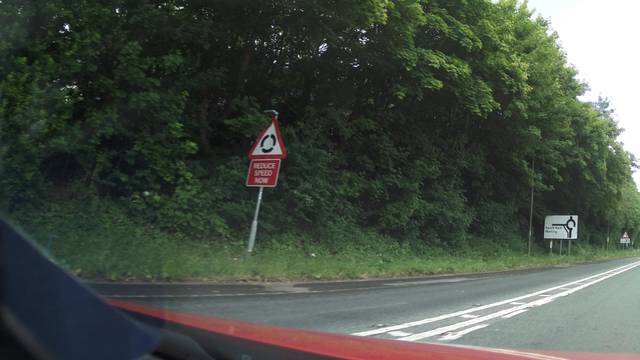
Region: United Kingdom
Coordinates: 51.276, -1.108